Question: I want to store the temperatures for a year from a weather forecast web site like <URL> into a database to can use it later in an android application. I tried to use Jsoup, but i only get pieces of the table containing temperatures.
Is there any way to get that html table content to can store it?

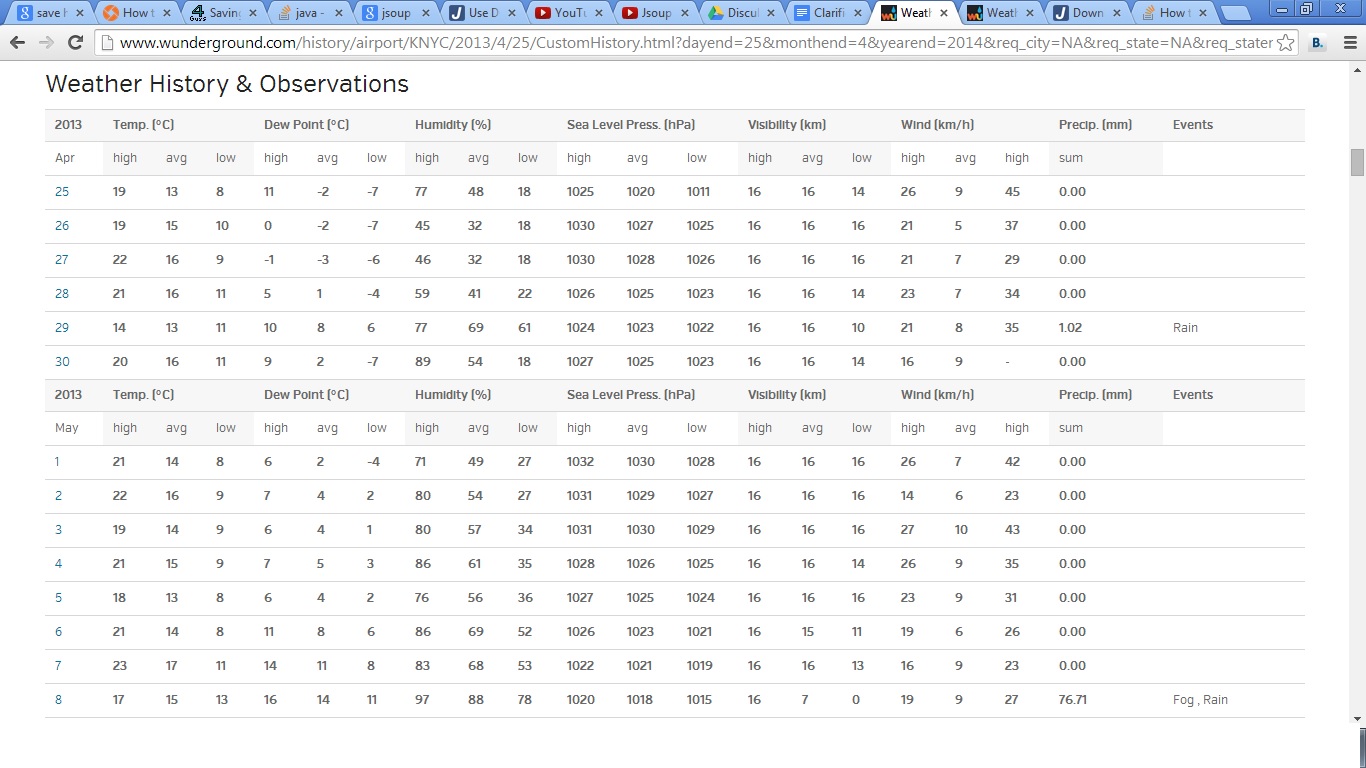
Answer: It would be a whole lot better if you used the <URL> provided by wunderground instead of using jsoup in order to screen scrape the page.
The main reasons are that the implementation will be a lot cleaner and also your implementation will be immune to stylistic changes in wunderground web pages.
Here is <URL> on how to consume a REST web service with Spring.
Once you have retrieved the data from the API you could easily store the data in a database using an ORM framework like <URL> since you would have already created the objects to retrieve the data.
You can make your life even easier if you use Spring with Hibernate integration to save the data. Check out <URL> guide.
The guides mentioned above use <URL>